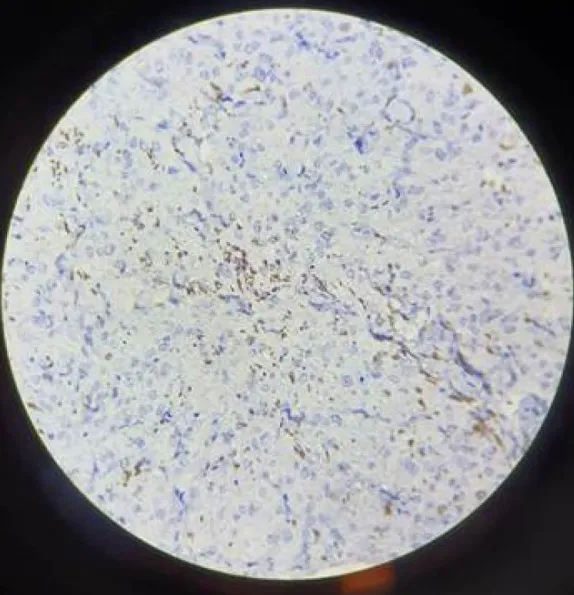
Spindle cells are positive for desmin.
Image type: pathology (immunostaining)